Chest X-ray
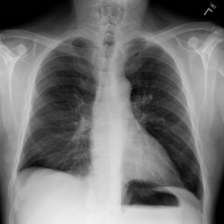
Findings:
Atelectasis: negative
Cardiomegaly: negative
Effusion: negative
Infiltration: negative
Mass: negative
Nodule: negative
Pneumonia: negative
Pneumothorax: negative
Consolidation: negative
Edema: negative
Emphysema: negative
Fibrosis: negative
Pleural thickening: negative
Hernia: negative